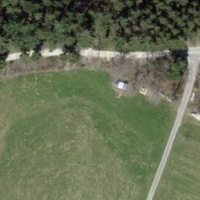
EUNIS habitat code: 52
Species observed at this site:
Cephalanthera rubra